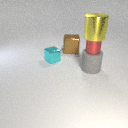
large gray rubber cylinder to the right of large brown metal cube